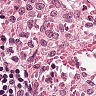
Metastatic tissue present: no